Interaction volume radius: 5 \u00c5
Interaction volume height: 20 \u00c5
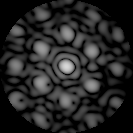
Disorder parameter: 0.4572